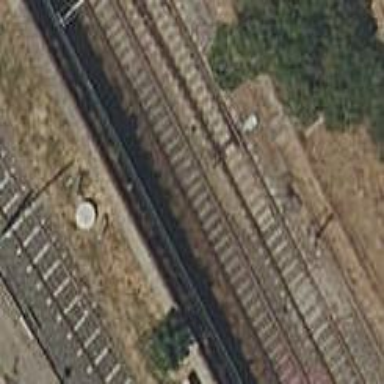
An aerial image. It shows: Railway switch.